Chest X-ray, AP view. Patient: 47 years old, sex F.
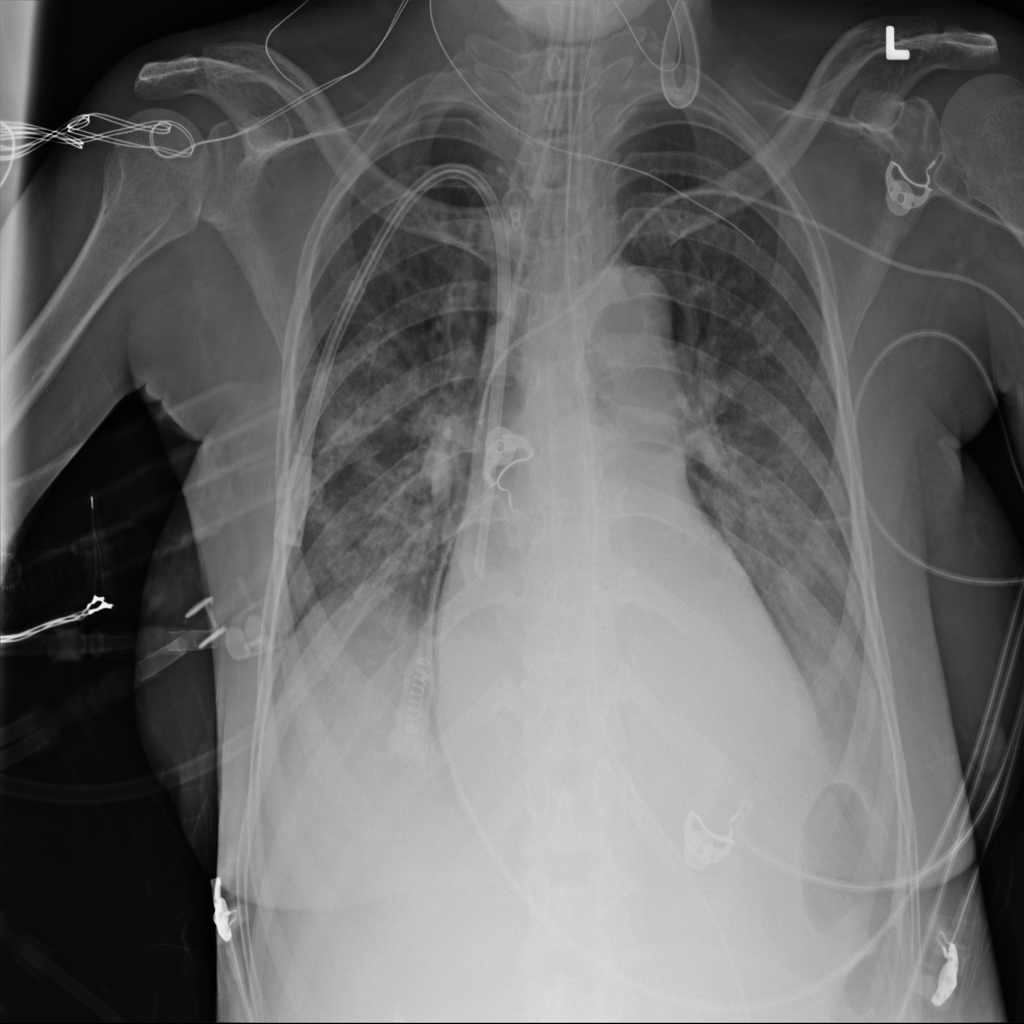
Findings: Consolidation, Effusion